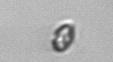
Label: Heterocapsa_rotundata